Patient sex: F
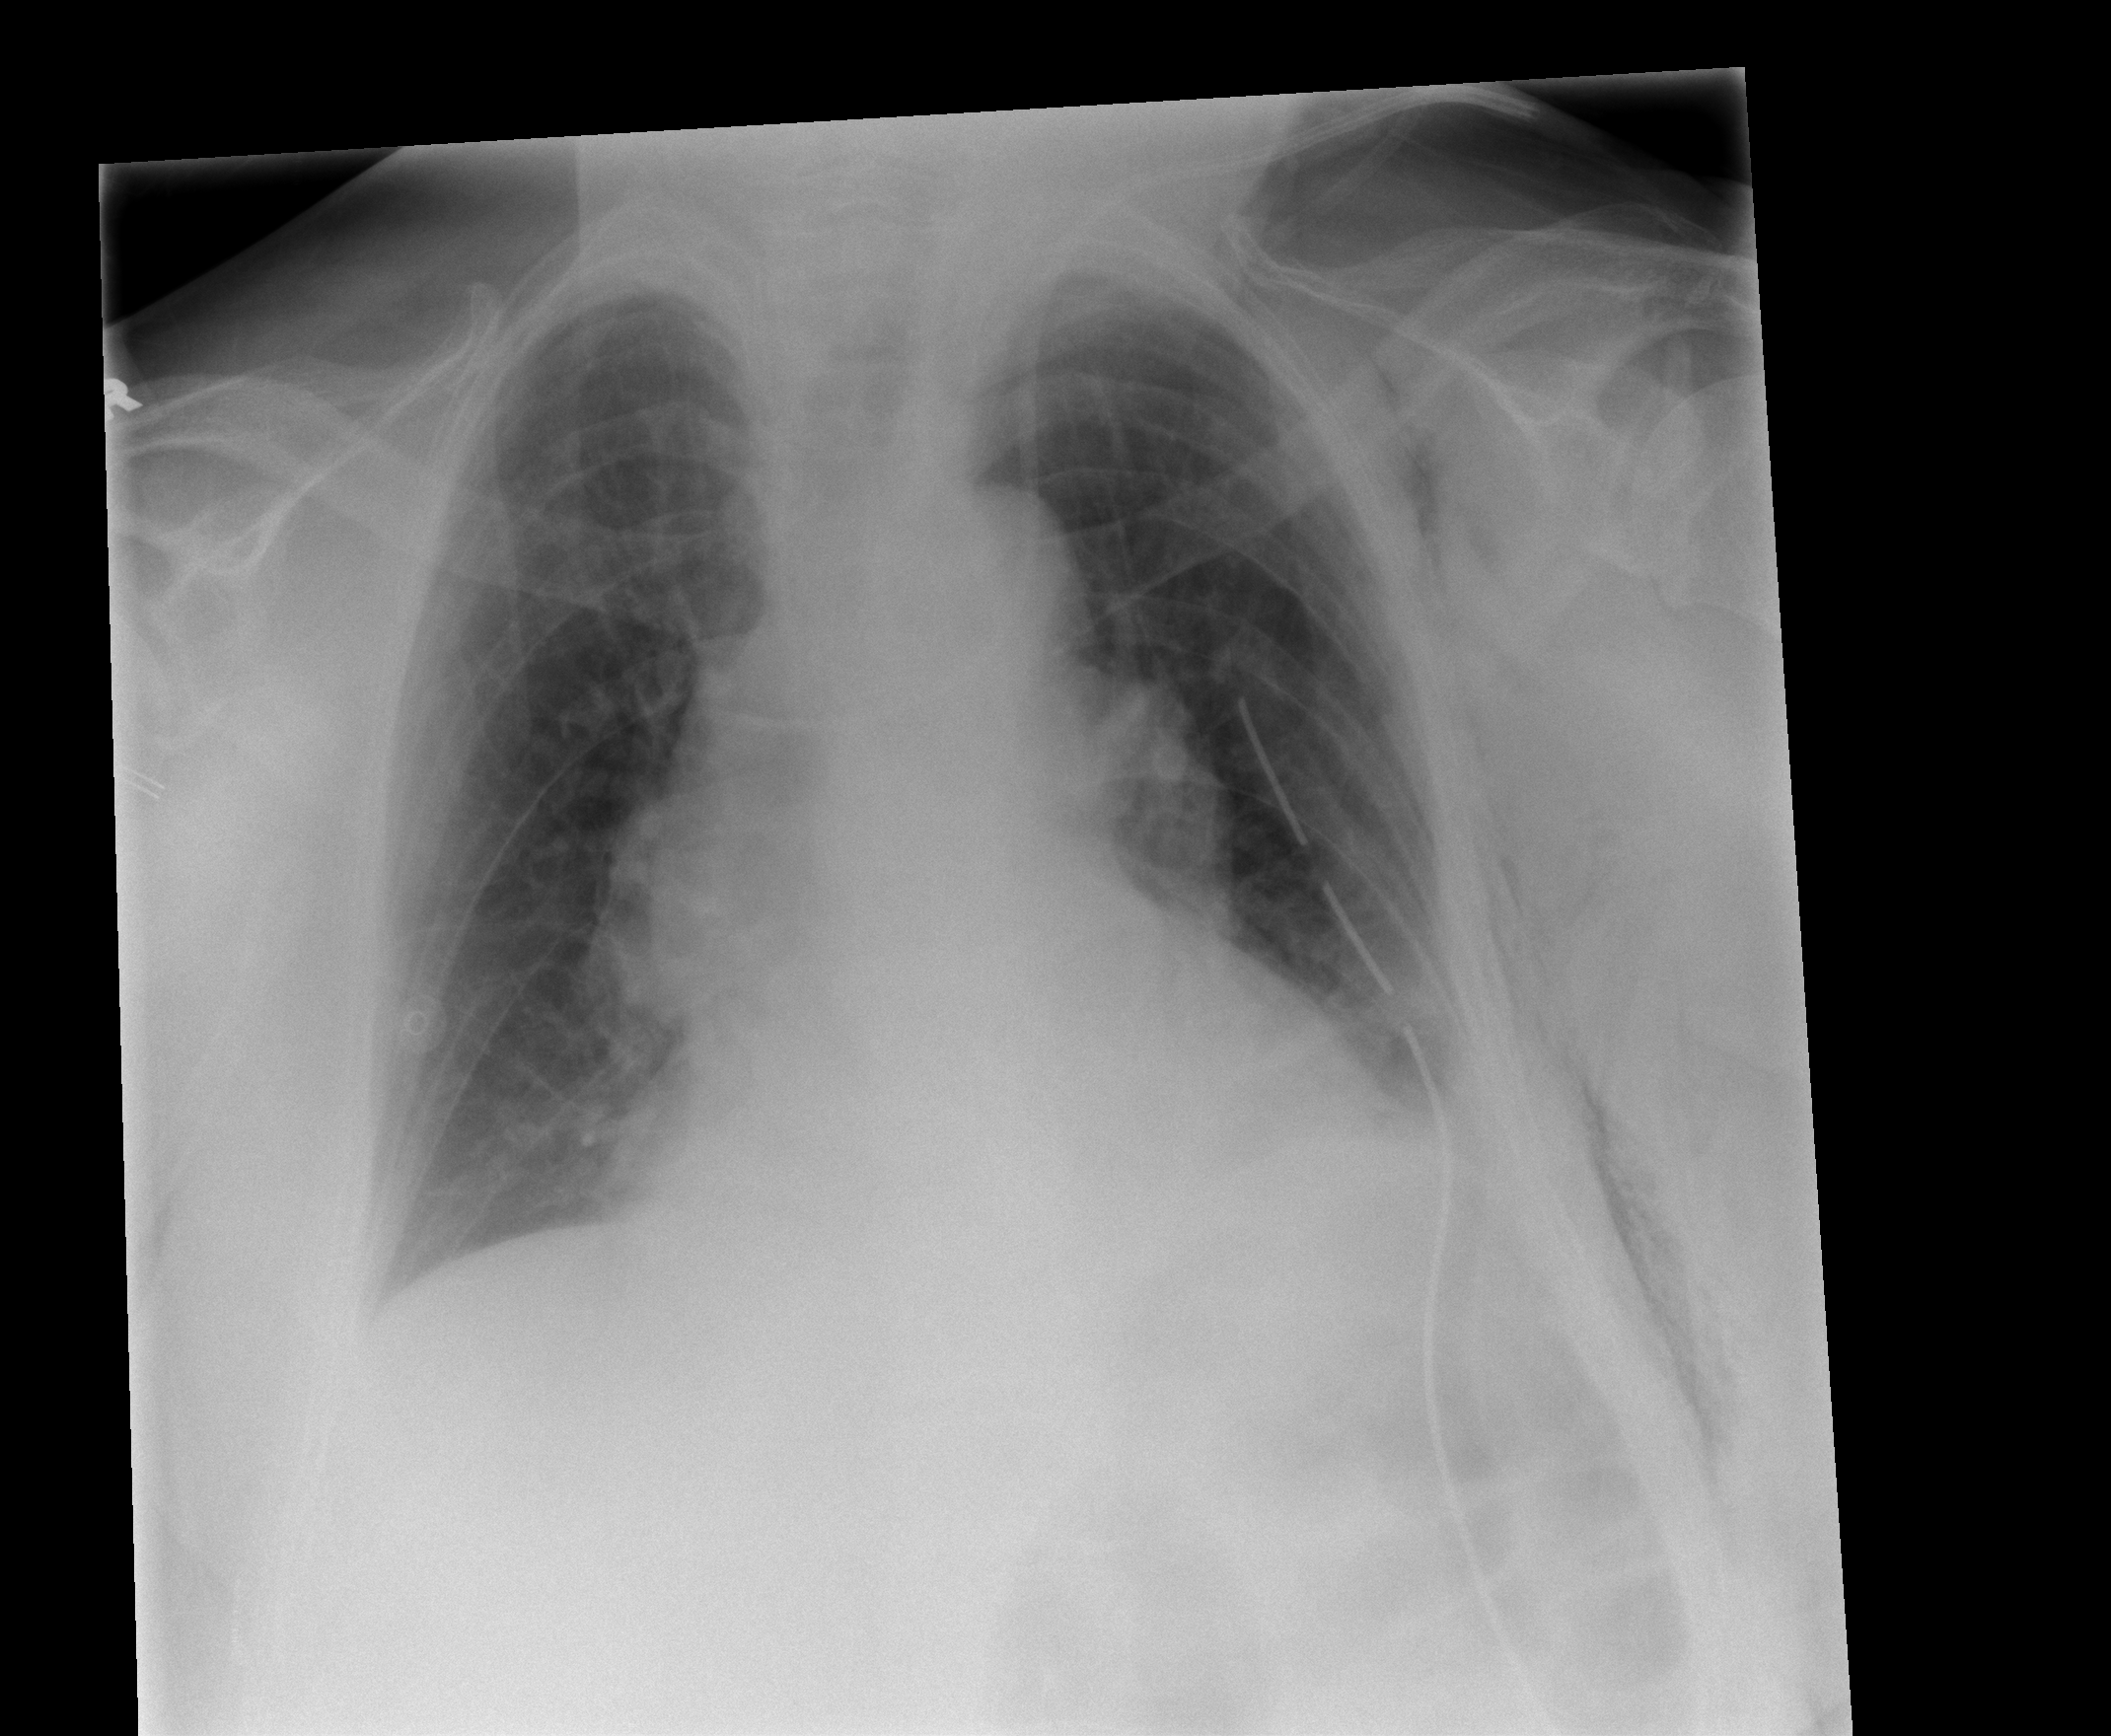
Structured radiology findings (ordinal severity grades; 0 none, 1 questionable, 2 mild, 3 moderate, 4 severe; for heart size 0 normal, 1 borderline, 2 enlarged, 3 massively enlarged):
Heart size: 0
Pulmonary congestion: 1
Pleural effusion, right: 0
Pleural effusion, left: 2
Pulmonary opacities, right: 0
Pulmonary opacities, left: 0
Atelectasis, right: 1
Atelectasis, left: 2